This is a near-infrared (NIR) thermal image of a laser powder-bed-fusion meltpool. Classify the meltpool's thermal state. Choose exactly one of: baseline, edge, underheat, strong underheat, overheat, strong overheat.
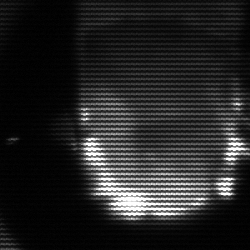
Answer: baseline